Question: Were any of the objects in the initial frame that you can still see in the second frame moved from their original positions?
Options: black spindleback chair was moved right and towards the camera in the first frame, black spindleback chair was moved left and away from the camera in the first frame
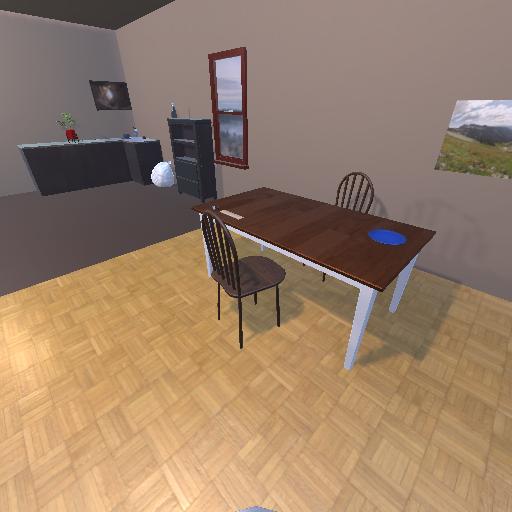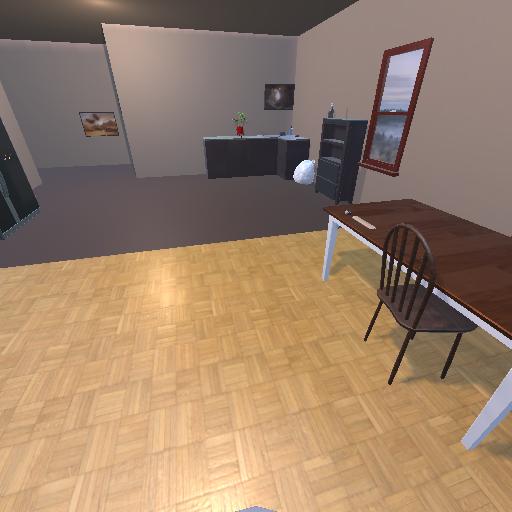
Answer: black spindleback chair was moved right and towards the camera in the first frame